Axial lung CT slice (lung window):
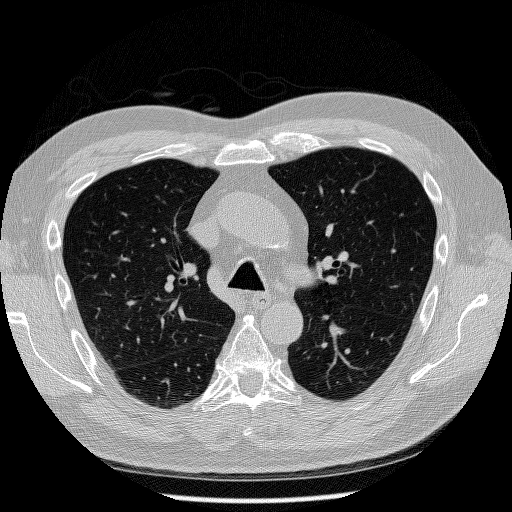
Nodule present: no